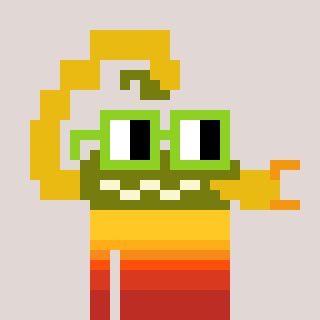
a pixel art character with square light green glasses, a scorpion-shaped head and a bege-colored body on a warm background